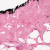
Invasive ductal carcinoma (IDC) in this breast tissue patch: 0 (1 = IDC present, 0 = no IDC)